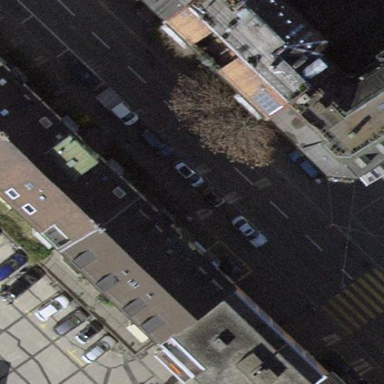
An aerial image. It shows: Parking lane.